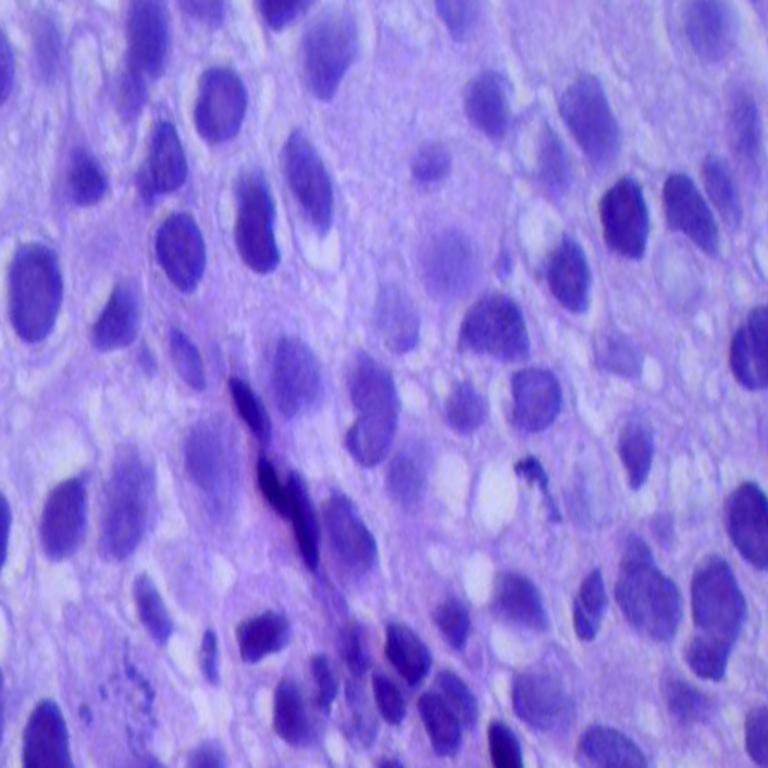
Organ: lung
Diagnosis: squamous carcinomas